You are looking at the raw vibration waveform of a rotating shaft. Determine the machine's mechanical condition. Answer with exactly one of: normal, misalignment, unbalance, looseness.
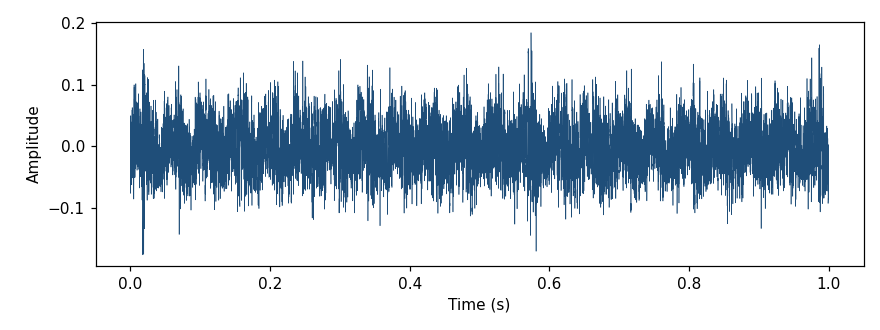
Answer: unbalance